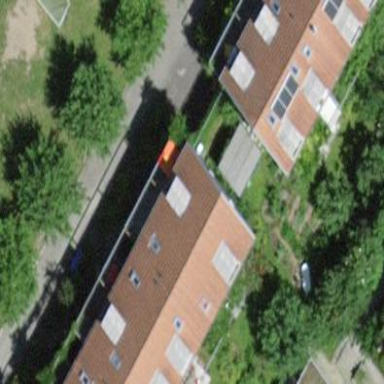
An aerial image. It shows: Simple house.